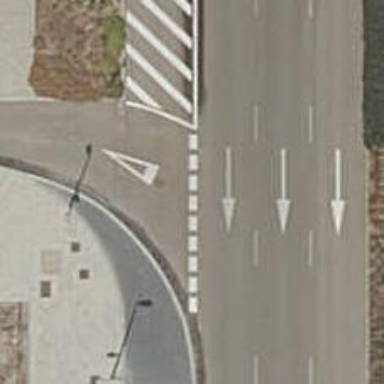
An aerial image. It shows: Road with "give way" sign.